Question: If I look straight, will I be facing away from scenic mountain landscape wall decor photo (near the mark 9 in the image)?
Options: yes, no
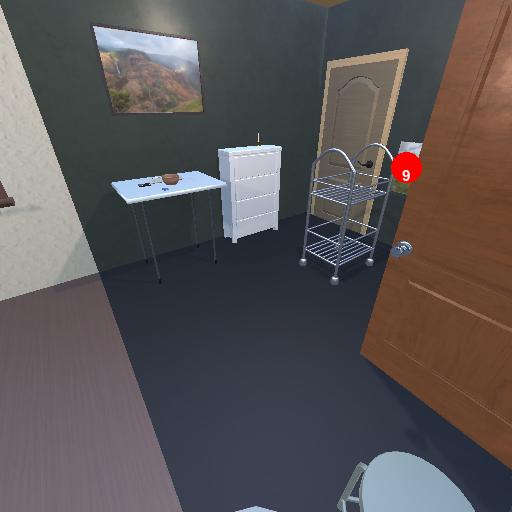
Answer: yes